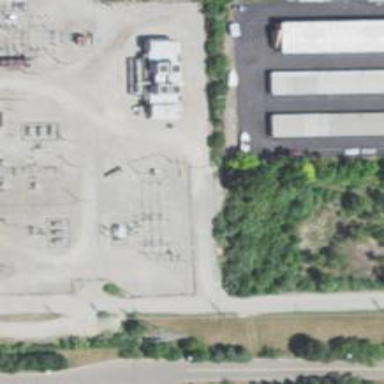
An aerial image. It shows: Switch used for power control.